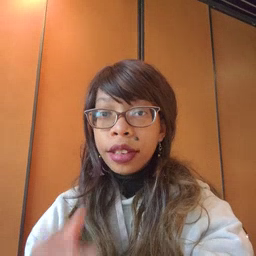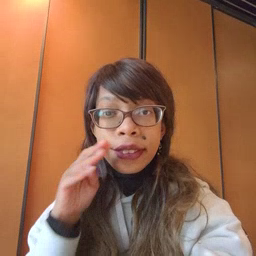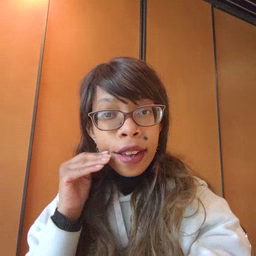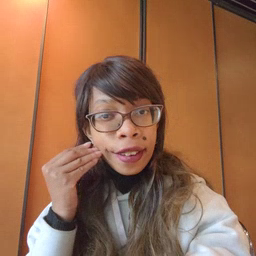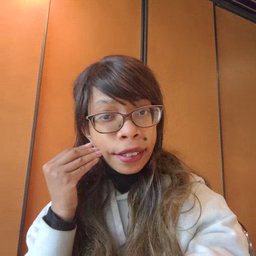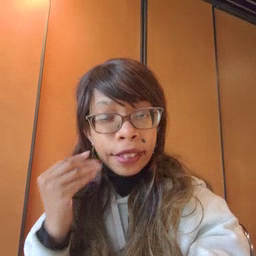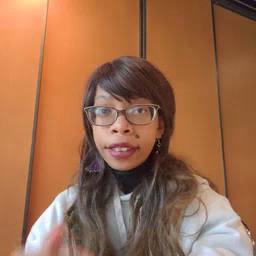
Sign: smile